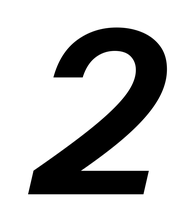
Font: InstrumentSans-Italic_SemiBold_Italic